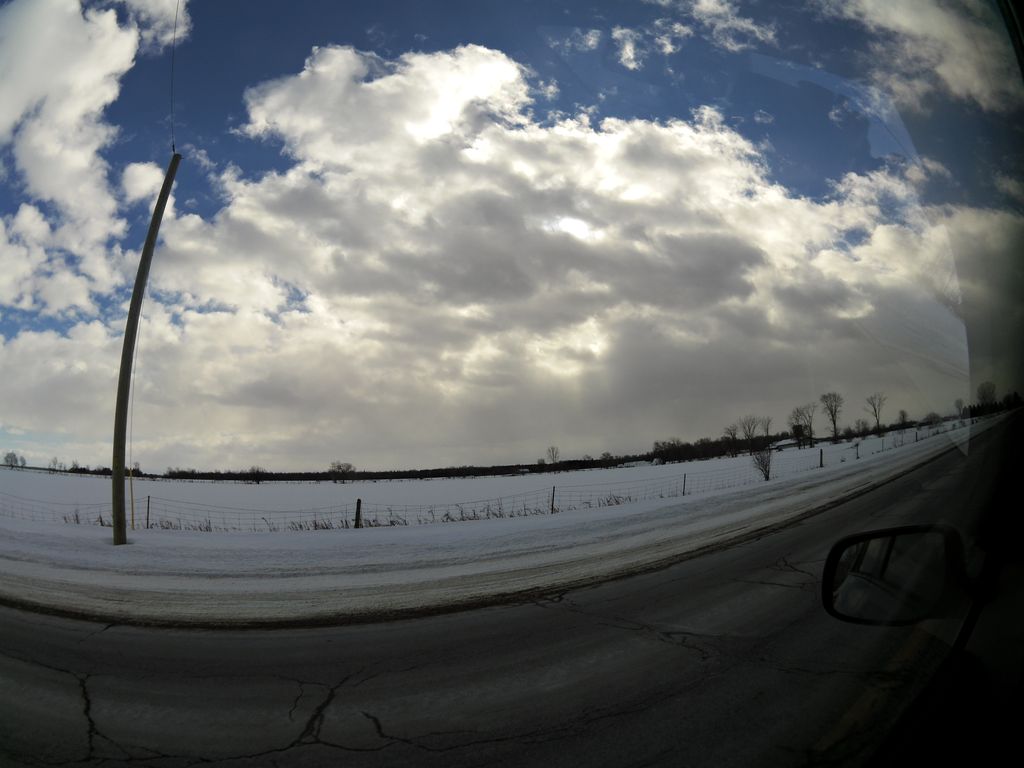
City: ottawa-gatineau